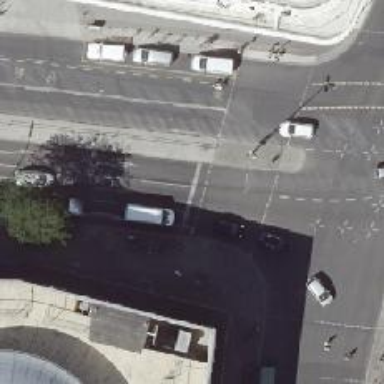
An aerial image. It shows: Road with traffic signals.